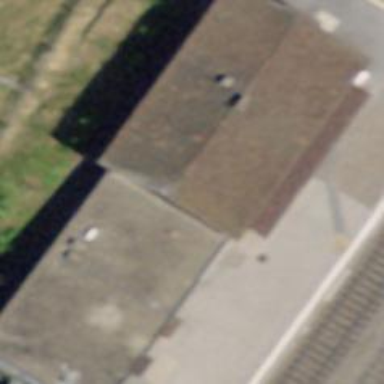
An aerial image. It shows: Train station building.